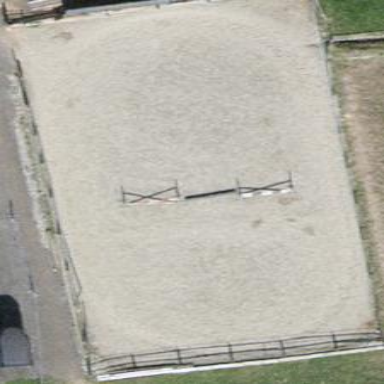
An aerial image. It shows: Equestrian pitch with sandy surface for leisure land.